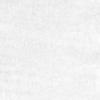
Label: no_change